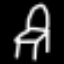
Label: chair